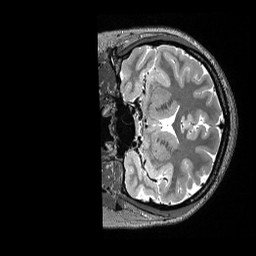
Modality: T2w
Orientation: coronal
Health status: healthy
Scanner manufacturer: siemens
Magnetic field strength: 3 T
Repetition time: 3.2 s
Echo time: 0.565 s